This plot shows a bearing's acceleration signal over time (raw waveform). Determine the bearing's health state. Answer with exactly one of: normal, inner_race, outer_race, ball.
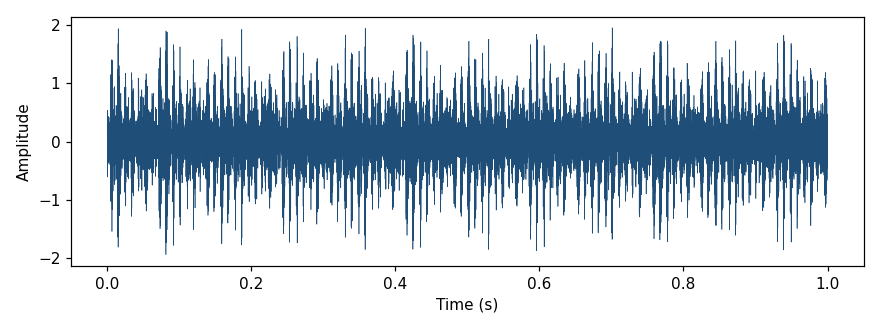
Answer: outer_race